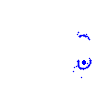
Particle: kaon